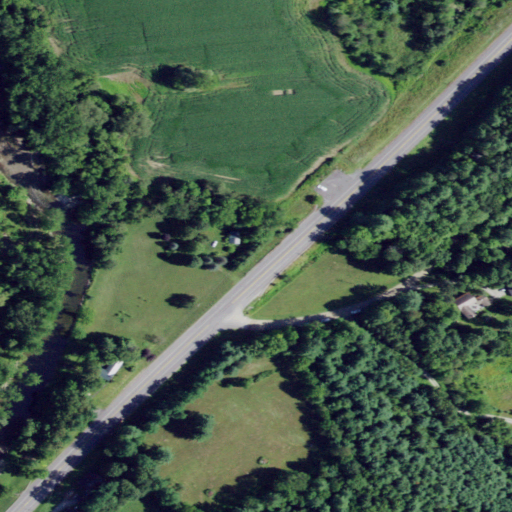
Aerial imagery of valley in Vermont named Murray Hollow containing evergreen forest, cultivated crops, woody wetlands, pasture, medium intensity development, low intensity development, mixed forest, open development, deciduous forest, high intensity development, shrub, and open water